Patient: sex M, age 66
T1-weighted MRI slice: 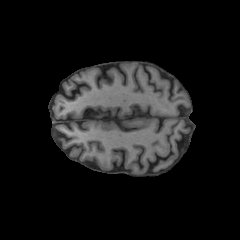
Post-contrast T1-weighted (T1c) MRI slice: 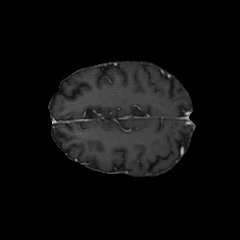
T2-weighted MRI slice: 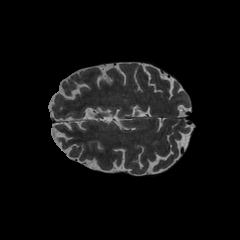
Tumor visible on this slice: no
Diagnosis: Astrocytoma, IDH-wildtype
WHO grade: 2